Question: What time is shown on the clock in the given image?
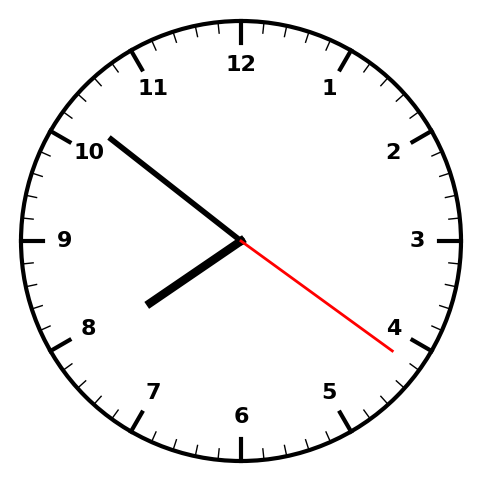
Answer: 07:51:21